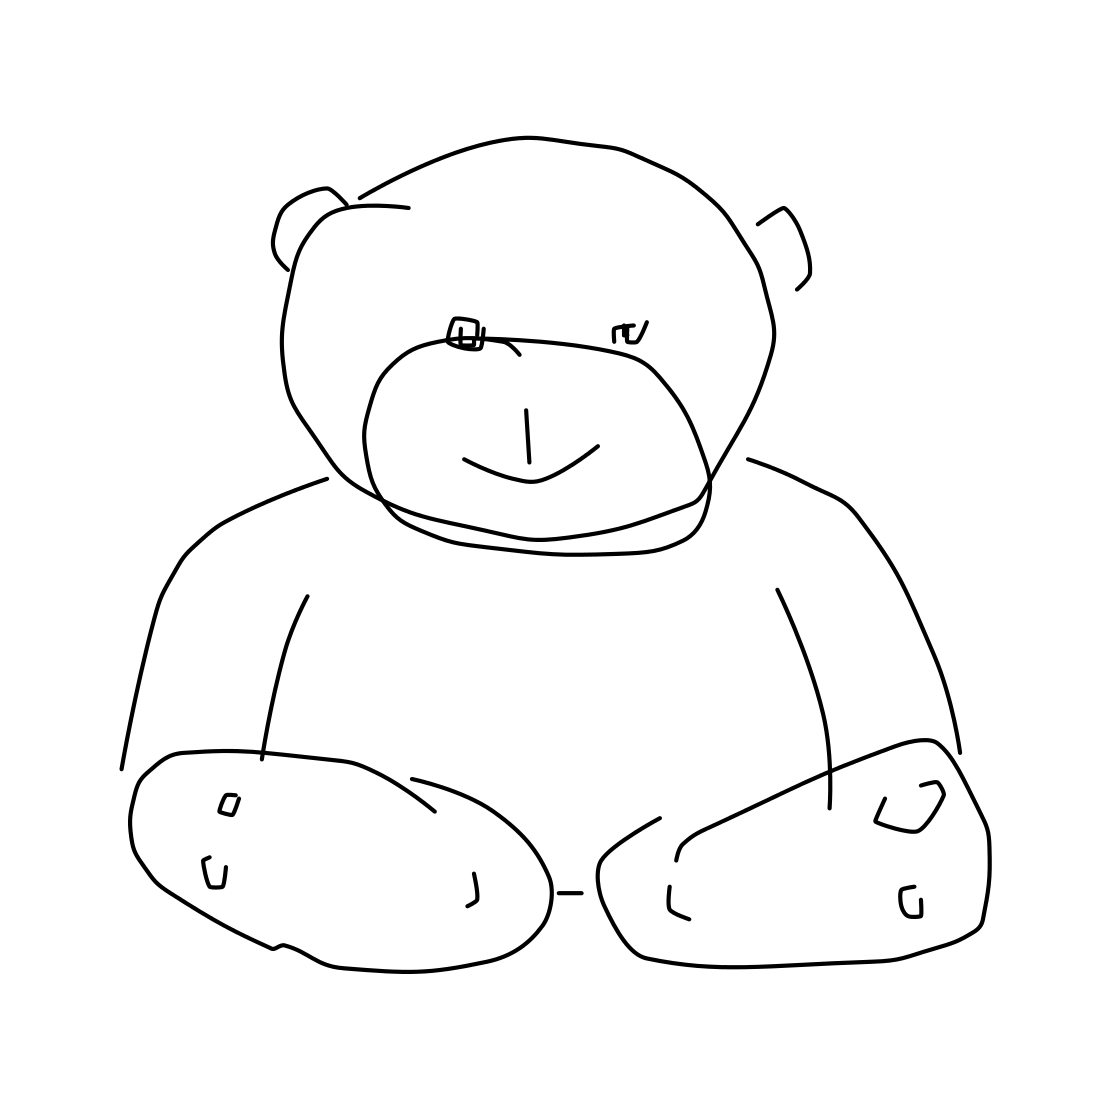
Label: bear (animal)